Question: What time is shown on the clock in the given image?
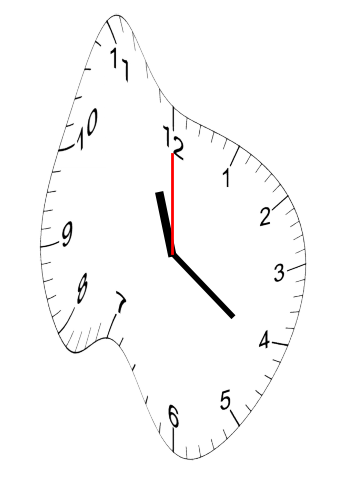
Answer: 11:21:00